Question: I'm working on a report in which I need to show or hide images based on the values of a column. E.G: if the value 18 doesn't exist in the "Details" section, the image 18 must be hidden as described in the attached photo

I tried to use an array in which I inserted the values of the column I need to use. This is the supress expression I tried to use.
'''
shared numbervar array MyArray;
MyArray:=makearray({MyTable.MyColumn});
local numbervar i;
local booleanvar result = true;
for i:=1 to ubound(MyArray)
do
if (MyArray[i] = 17) then
result := false;
result
'''
I realize that the images aren't hidden because I'm working on the Page header and I can only access the first line of the table.
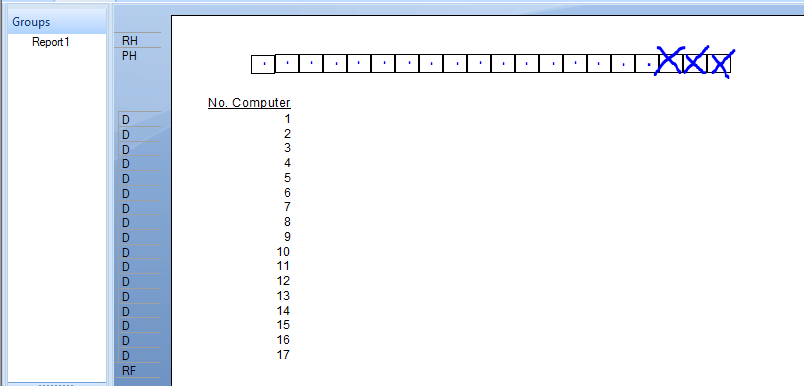
Answer: Because you're suppressing the images in the page header, you're limited to simple aggregate functions and won't be able to use variables, running totals, etc.
It's not hard but it is tedious because you'll have to create one new formula for each value.
'''
//@CheckValue1
if {table.value}=1 then 1 else 0
//@SuppressionValue1
// If this evaluates to 'true' anywhere in your report, including the PH,
// you know value 1 does not appear in your report
maximum({@CheckValue1})=0
'''